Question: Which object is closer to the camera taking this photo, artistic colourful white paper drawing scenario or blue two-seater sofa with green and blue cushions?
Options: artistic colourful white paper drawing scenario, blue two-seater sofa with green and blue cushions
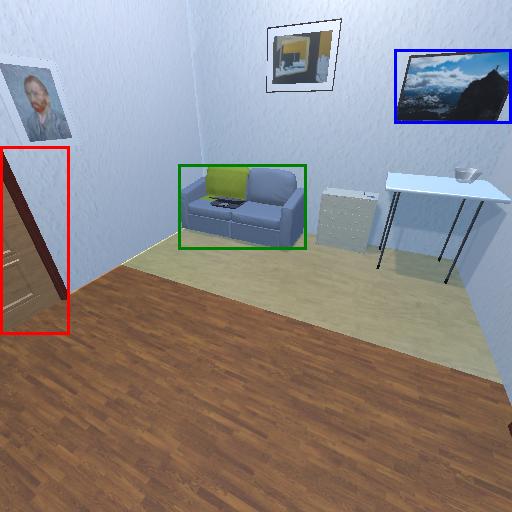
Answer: artistic colourful white paper drawing scenario